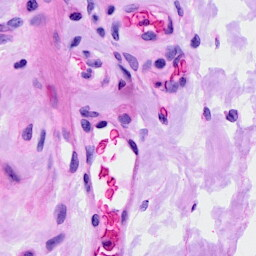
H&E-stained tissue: Ovarian